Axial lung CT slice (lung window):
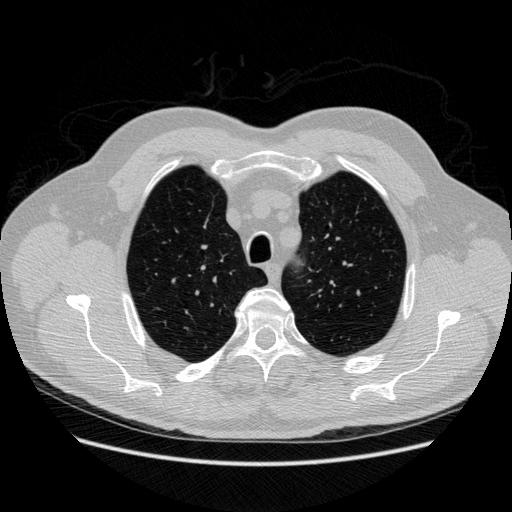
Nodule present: no